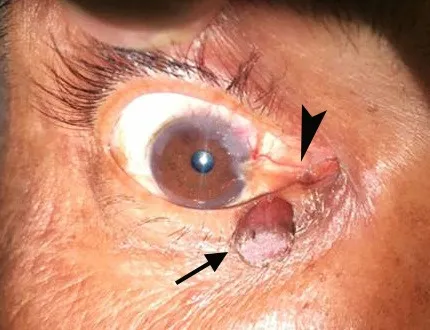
Gross view of the swelling in the right lower eyelid (arrow) along with a fleshy growth in the conjunctiva (arrowhead) of the same eye encroaching upon the cornea.
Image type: medical_photograph (other_medical_photograph)